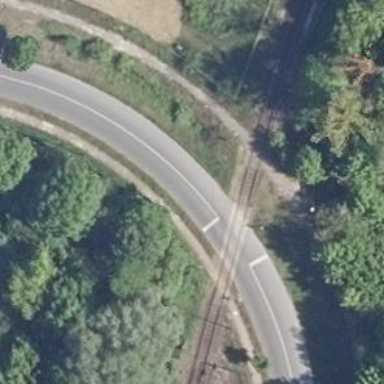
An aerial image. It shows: Level crossing along the railway.